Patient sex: M
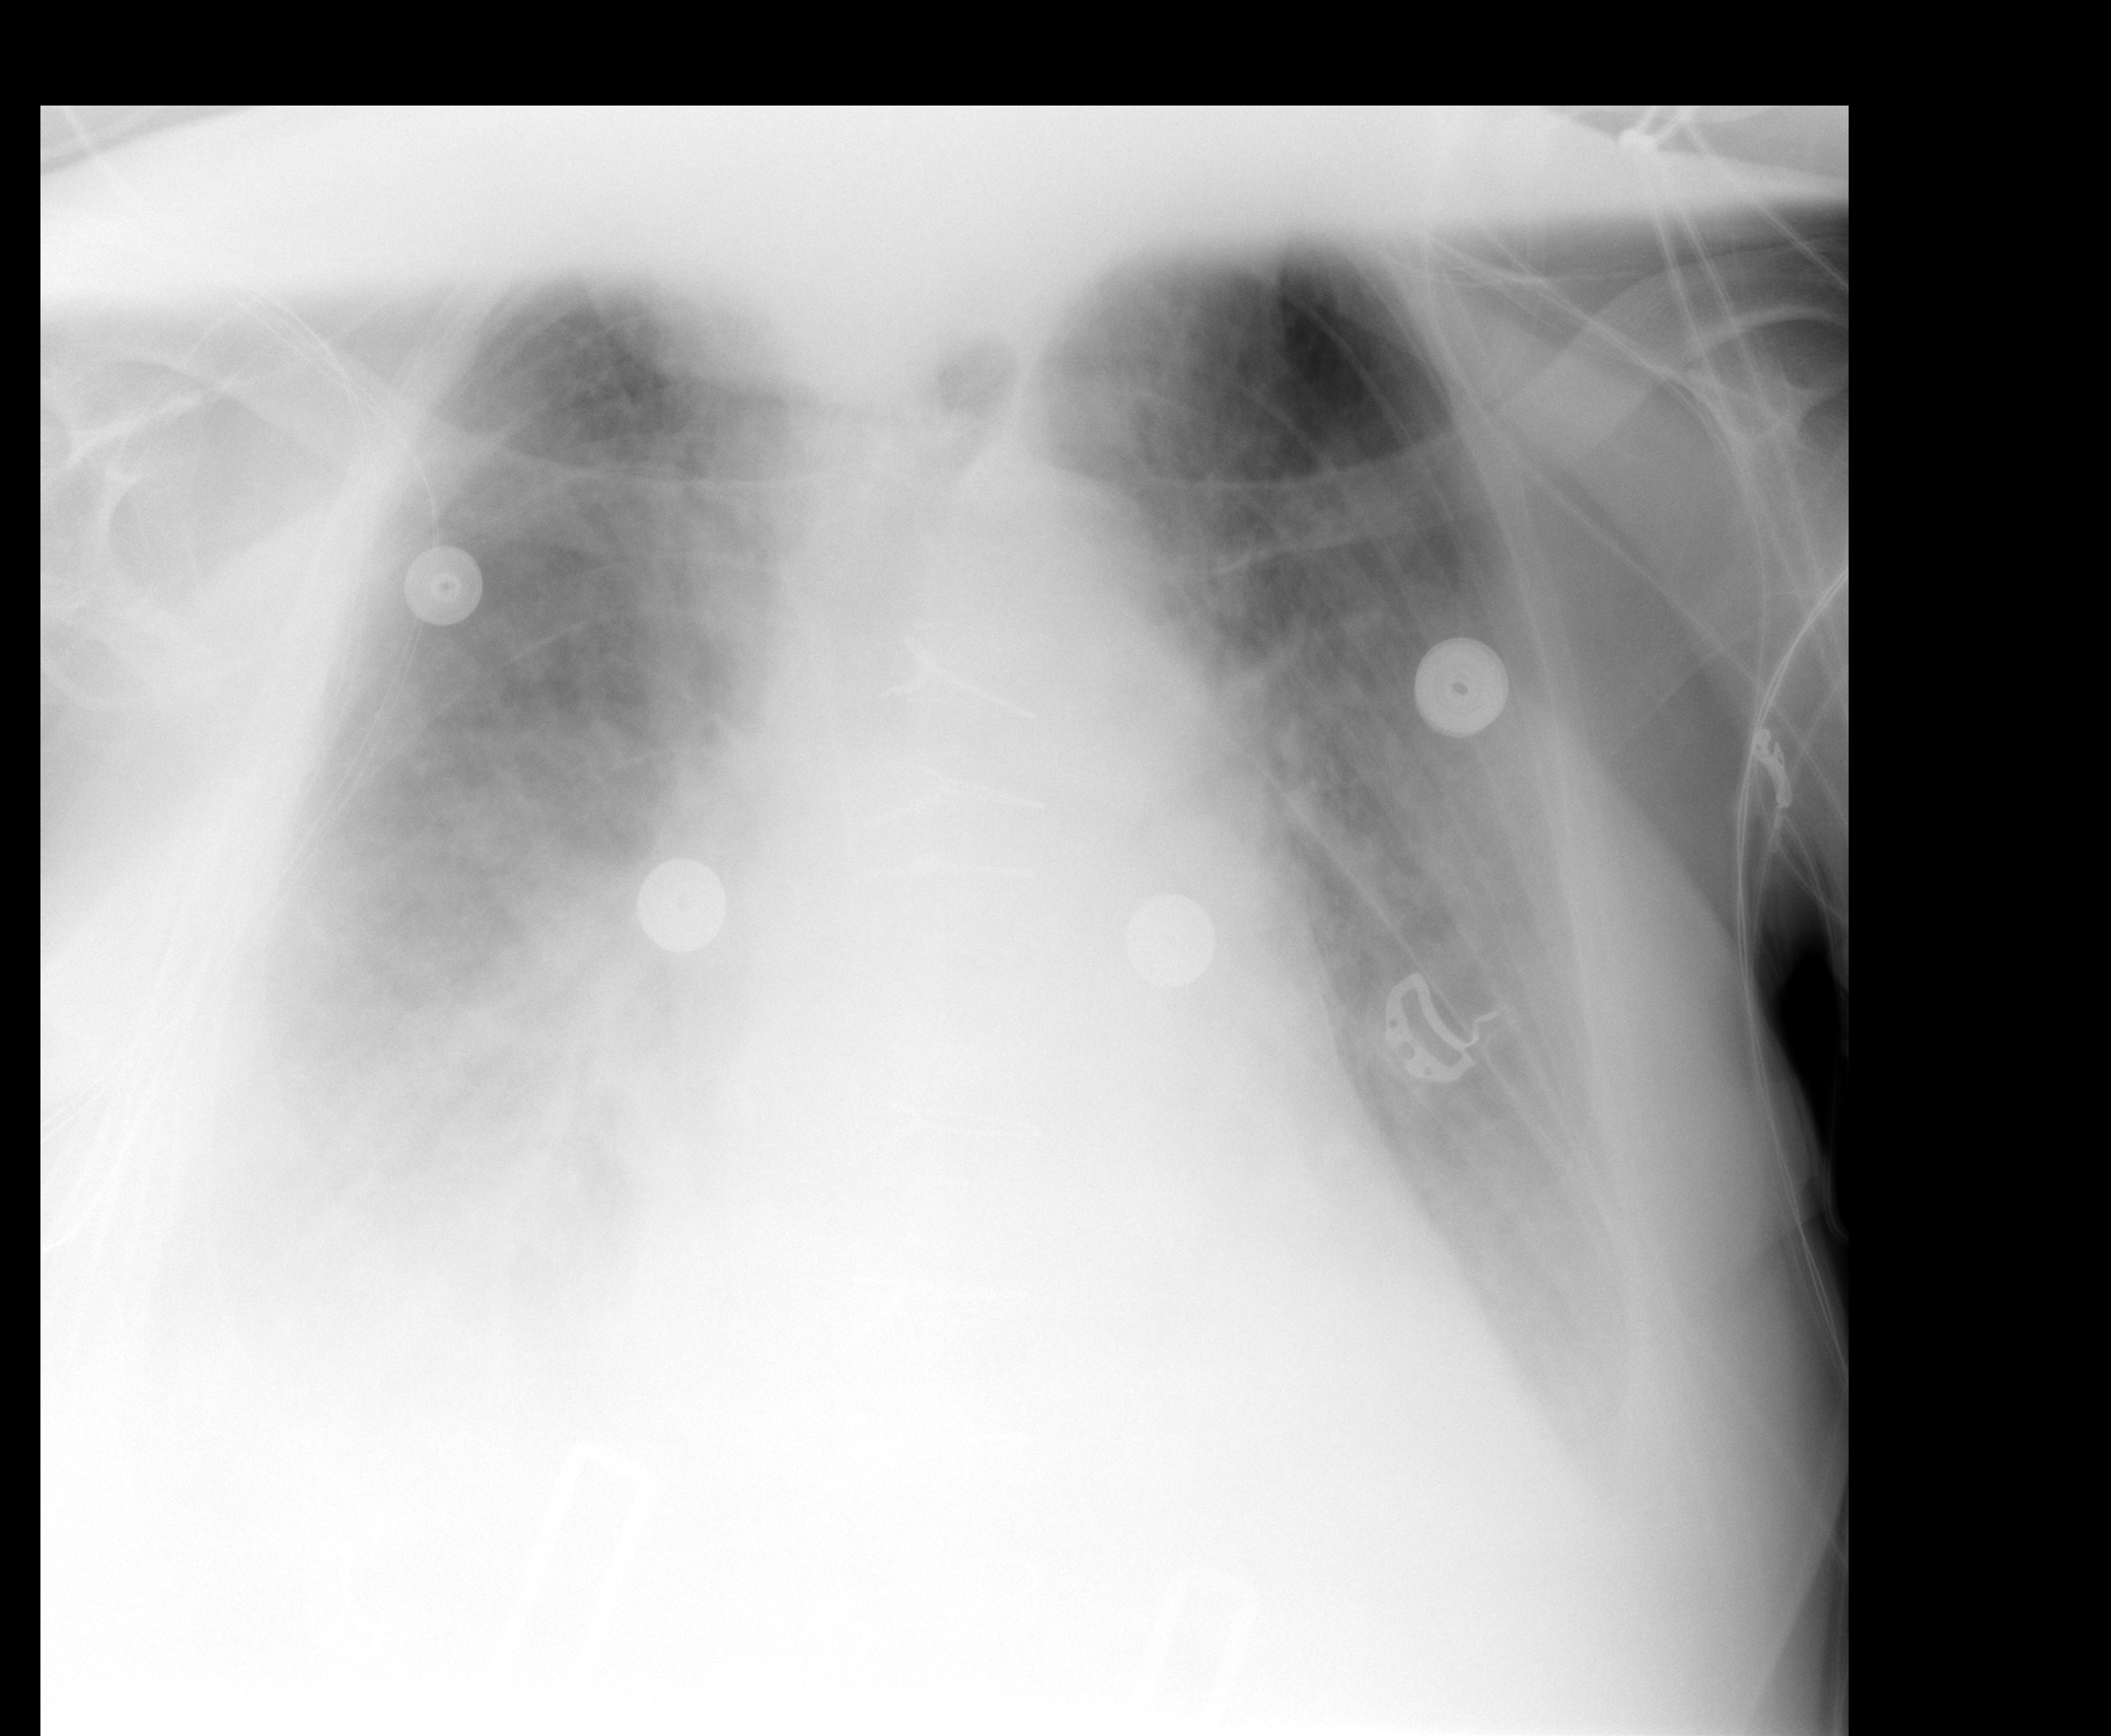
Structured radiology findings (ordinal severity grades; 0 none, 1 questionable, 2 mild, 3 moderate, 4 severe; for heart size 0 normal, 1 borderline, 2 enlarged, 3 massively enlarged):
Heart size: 2
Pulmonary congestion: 3
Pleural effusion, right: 2
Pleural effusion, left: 2
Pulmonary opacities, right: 2
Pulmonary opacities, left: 0
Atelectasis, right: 2
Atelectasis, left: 2